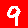
Digit: 9